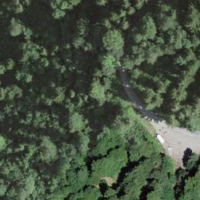
EUNIS habitat code: 44
Species observed at this site:
Cardamine heptaphylla